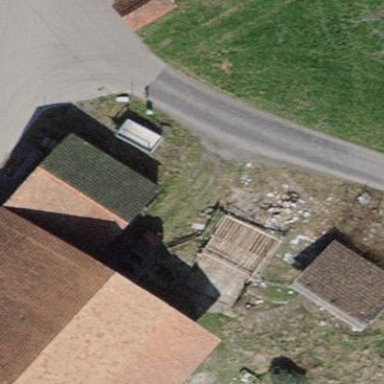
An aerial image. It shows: Gabled building with roof made of roof tiles.